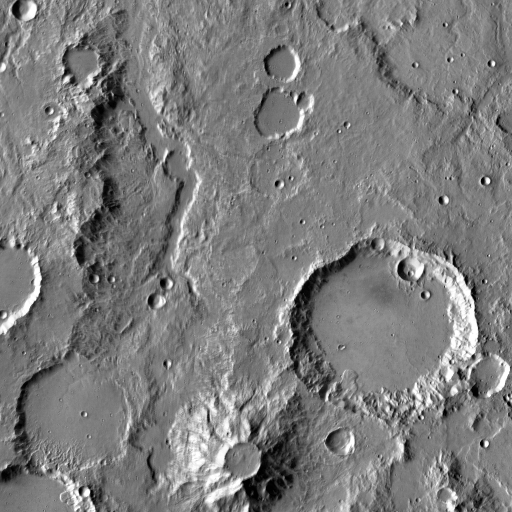
Crater classes present: Background, Other, Buried, Secondary